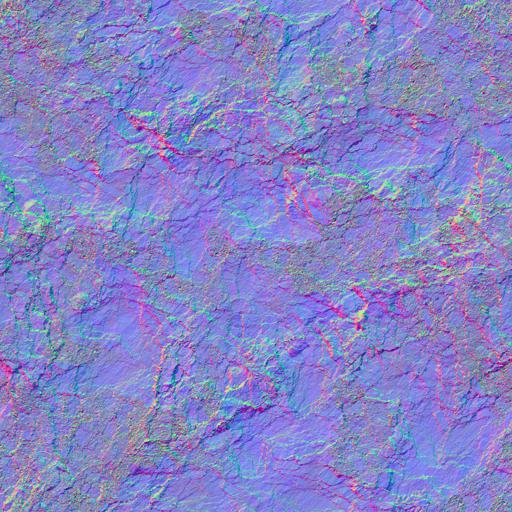
brown cliff grey orange rock stone